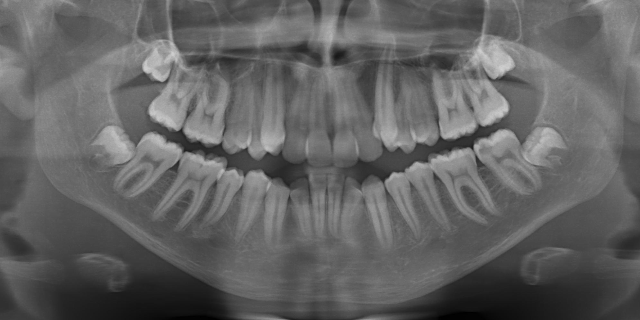
adult